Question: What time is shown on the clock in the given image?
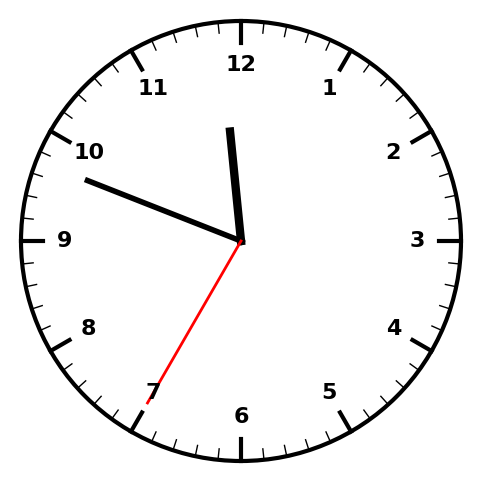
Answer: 11:48:35